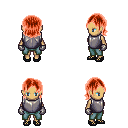
a pixel art fantasy rpg character, female body template, human, tanned skin, steel chest armor, teal pants, red long bangs hairstyle, metal gloves, ghillies, four views (front, back, left, right), 2x2 character sprite sheet, small pixel art, hard edges, no anti-aliasing